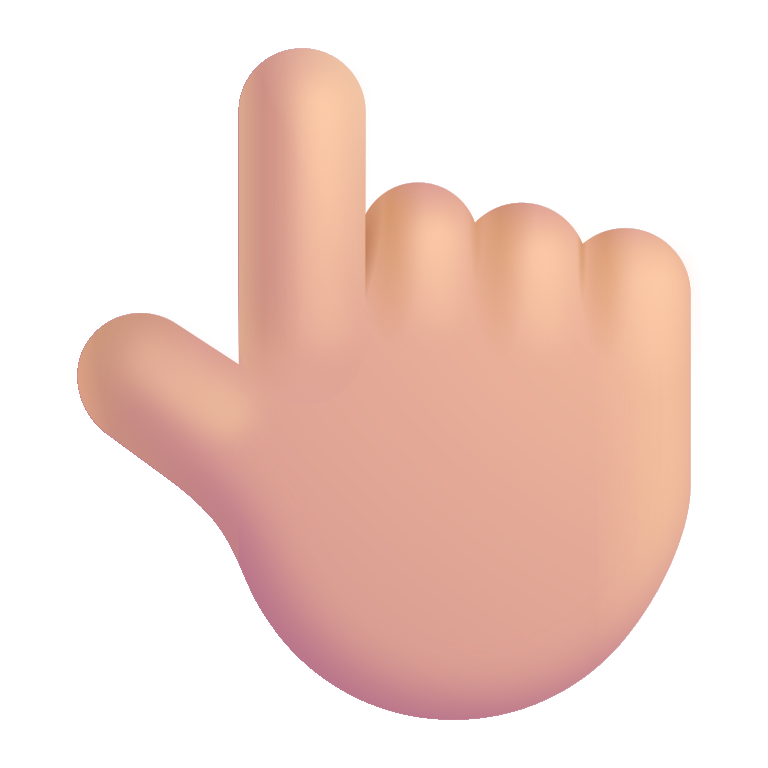
backhand index pointing up color  light